Interaction volume radius: 10 \u00c5
Interaction volume height: 20 \u00c5
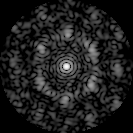
Disorder parameter: 0.6758